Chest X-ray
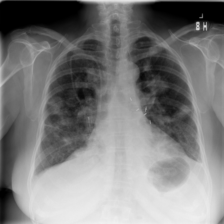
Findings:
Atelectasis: negative
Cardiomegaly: negative
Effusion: negative
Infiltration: positive
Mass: positive
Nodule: positive
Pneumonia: negative
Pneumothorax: negative
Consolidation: negative
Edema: negative
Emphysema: negative
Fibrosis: negative
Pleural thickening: negative
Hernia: negative